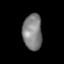
Tissue: lung
Cell type: Endothelial cells
Senescence score: 0.5482
Nuclear area (px): 679
Mean DAPI intensity: 129.797